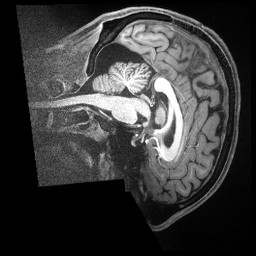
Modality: T1w
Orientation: sagittal
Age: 23
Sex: male
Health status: ill
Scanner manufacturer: siemens
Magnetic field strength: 3 T
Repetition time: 2.5 s
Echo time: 0.00181 s